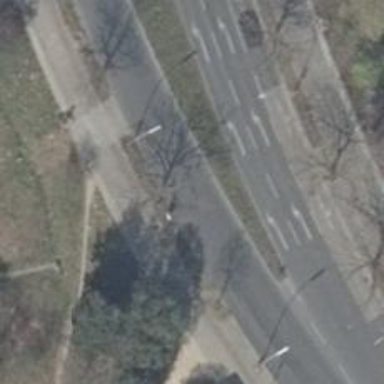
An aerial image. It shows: Tertiary road with asphalt surface and cycle track on the right side. It is dual carriageway.